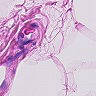
Metastatic tissue present: no